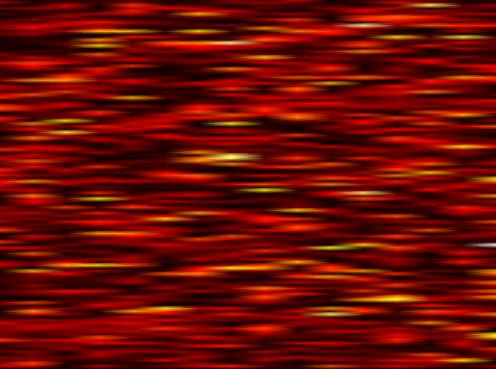
Label: FBMC